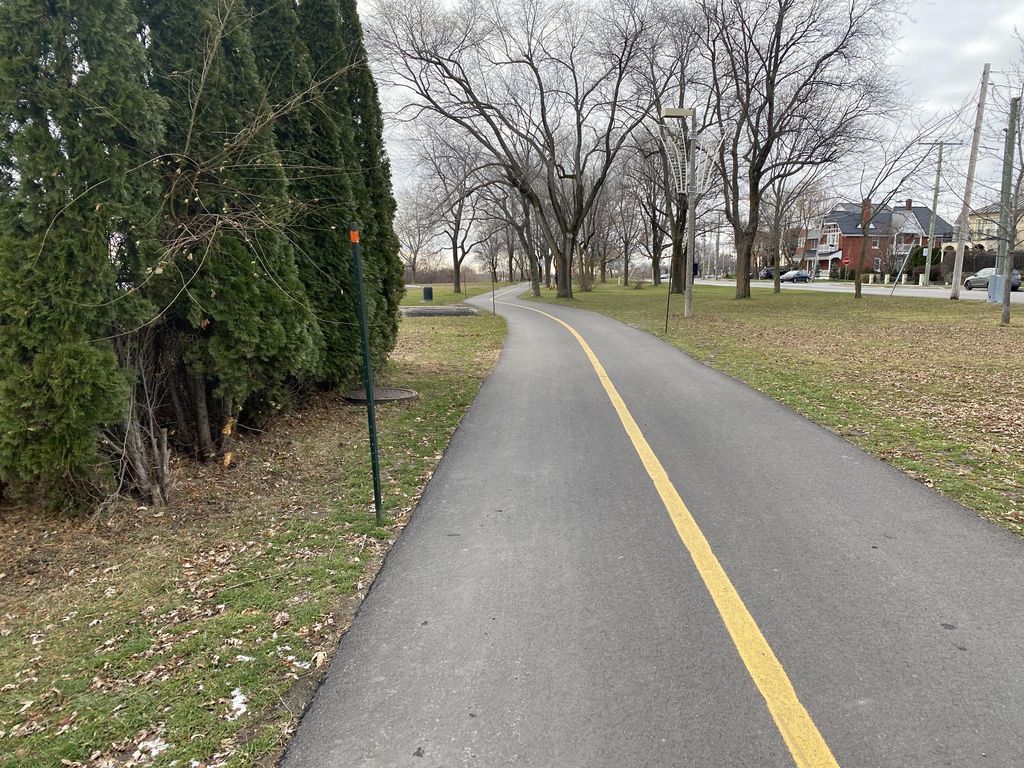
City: montreal